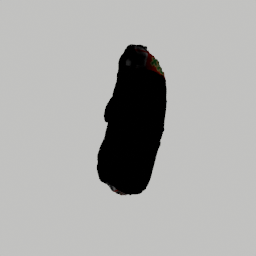
Label: nature